Current action and preconditions to check: trajectory_clear

Your task: For each precondition in the list above, predict whether it will hold at this action.

Consider the current scene as observed from the mobile robot's camera, and analyze the predicted future states of all dynamic agents (e.g., people, animals, vehicles, or any moving entities) within the NEXT SECOND.

IMPORTANT: Only answer "very likely" if you are absolutely certain—based on strong, clear evidence—that a dynamic agent will violate the precondition in the predicted future state. Do NOT answer "very likely" for unlikely, ambiguous, or low-probability risks.

Ask yourself for each precondition: Is there a high probability, with clear and convincing evidence, that the predicted future states of any dynamic agent will interfere with the predicted future state of the currently executing action within the NEXT SECOND, causing that precondition to fail?

Assess the risk level based on these predictions. Use "likely" or "very likely" if motions create a clear risk of interference.

Use "neutral" or "improbable" if agents are nearby but their predicted paths are clearly diverging or non-conflicting.

Failure Risk Categories: "very improbable", "improbable", "neutral", "likely", "very likely"

Answer Format: Output ONLY the probability_of_failure value from these categories: "very improbable", "improbable", "neutral", "likely", "very likely"

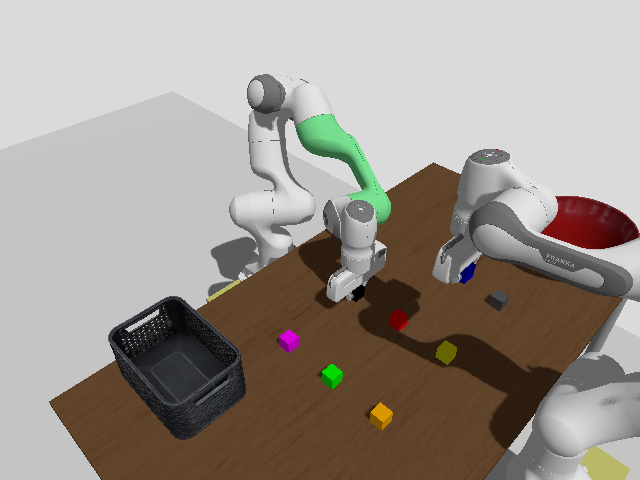

Answer: very improbable